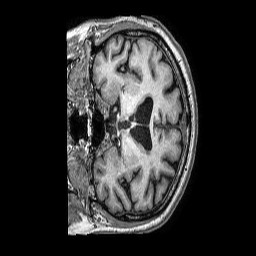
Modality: T1w
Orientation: coronal
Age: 67
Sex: male
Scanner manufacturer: philips
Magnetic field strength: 3 T
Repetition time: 0.006886 s
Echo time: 0.003135 s